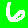
Digit: 6